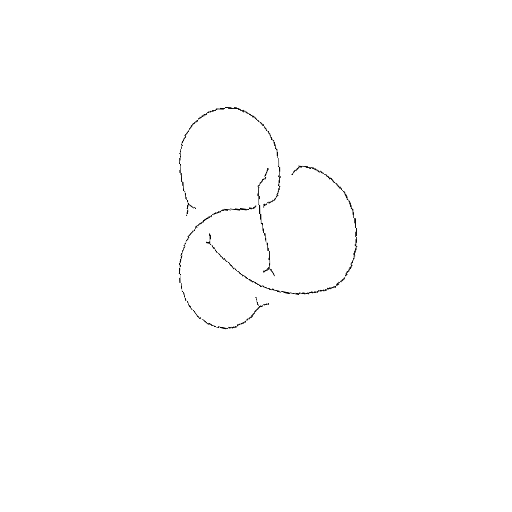
Crossing number: 4